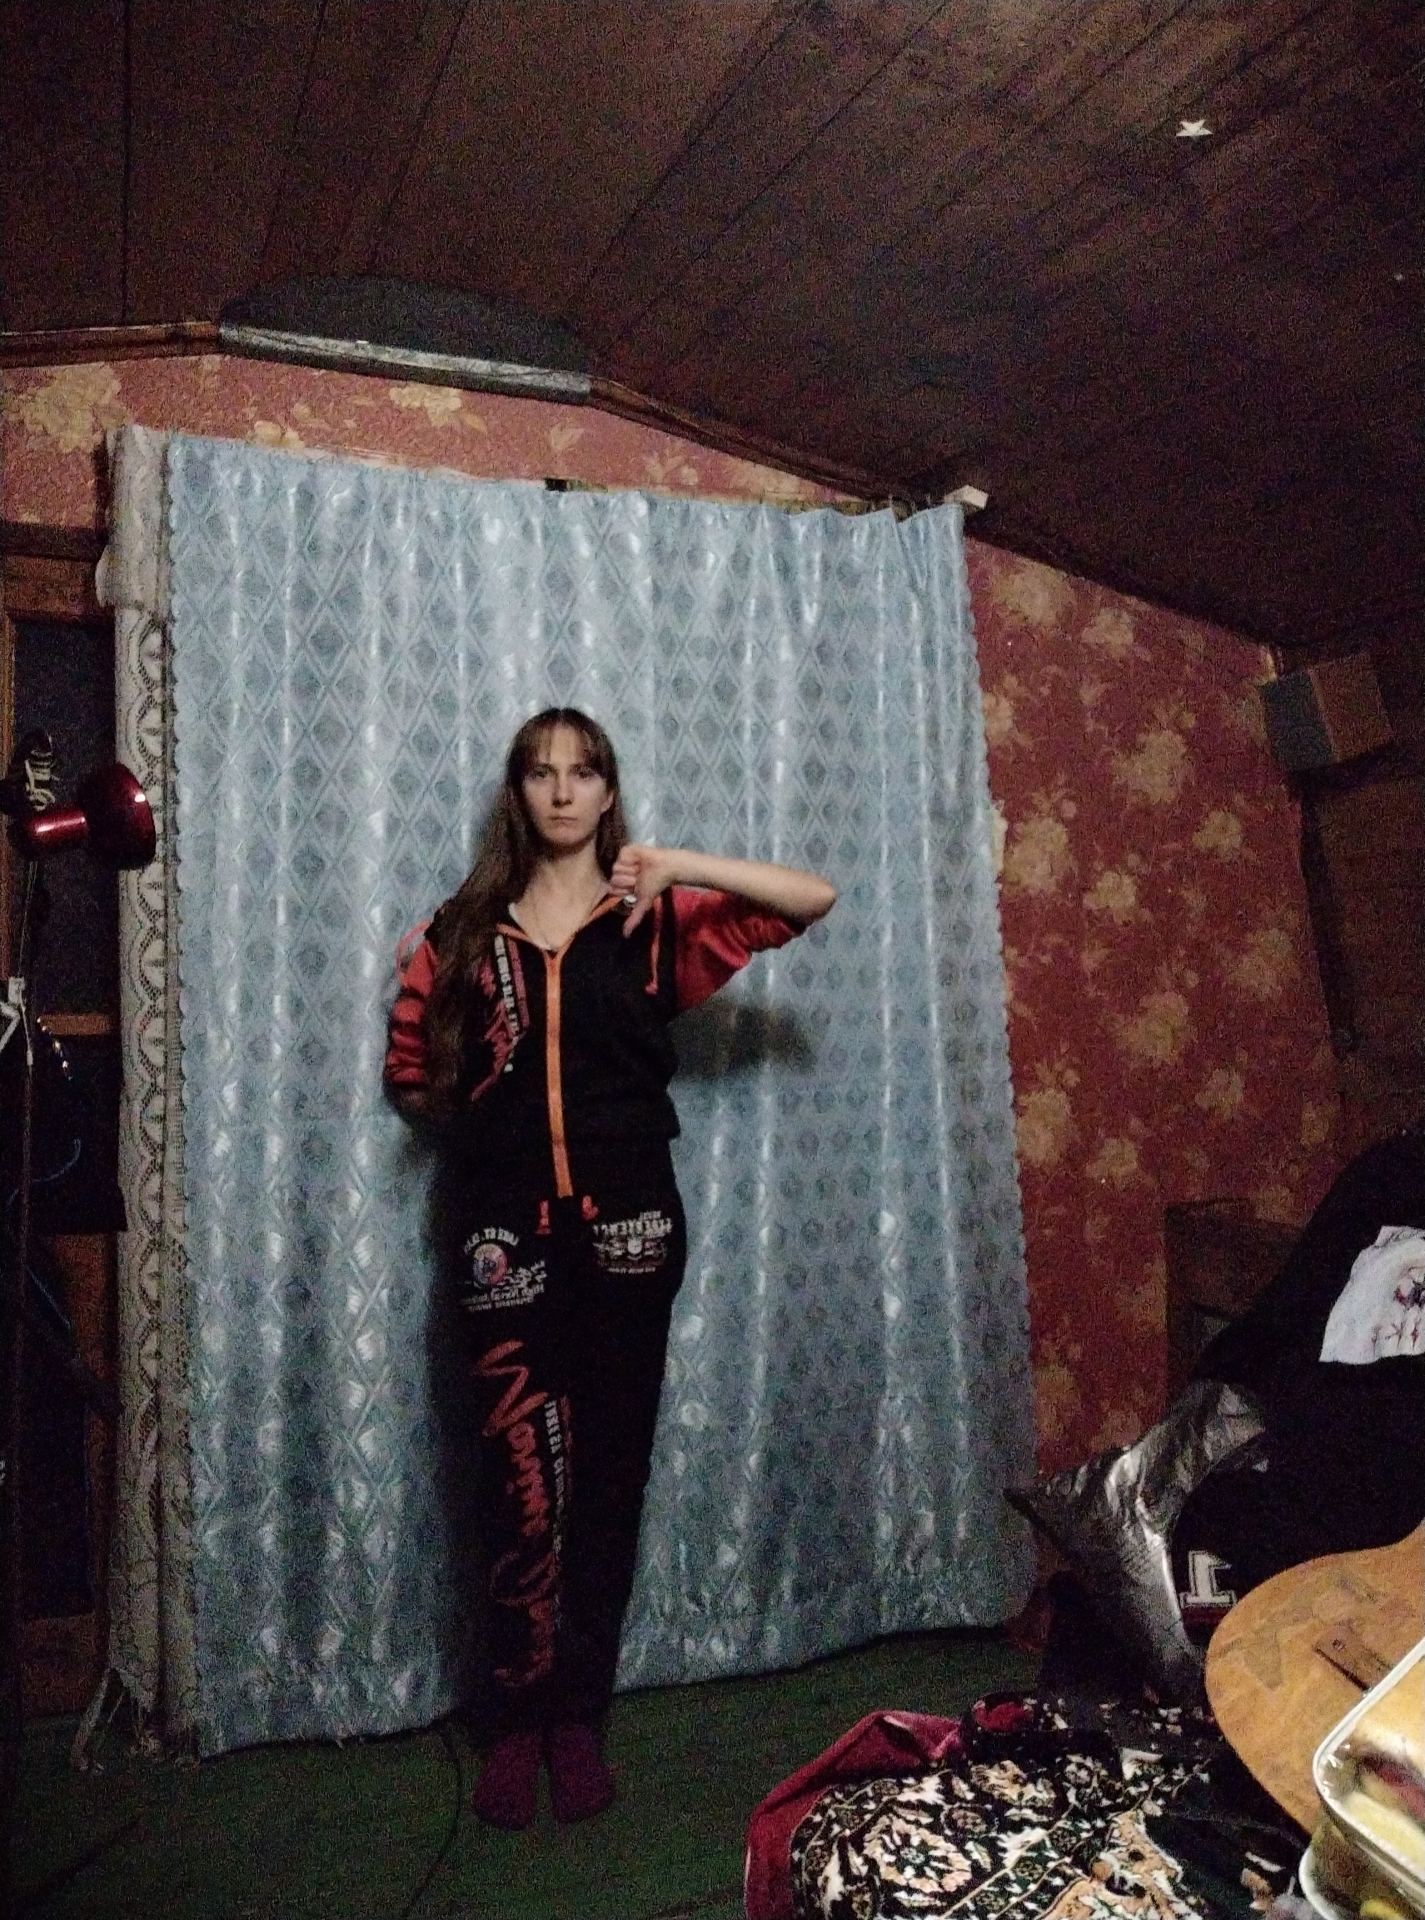
Label: noise